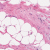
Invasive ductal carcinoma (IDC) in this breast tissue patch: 1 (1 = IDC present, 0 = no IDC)